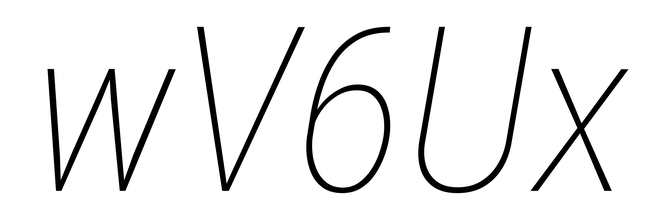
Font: Roboto-Italic_Condensed_Thin_Italic